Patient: sex M, age 61
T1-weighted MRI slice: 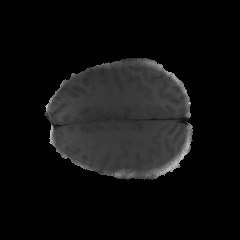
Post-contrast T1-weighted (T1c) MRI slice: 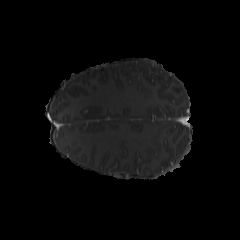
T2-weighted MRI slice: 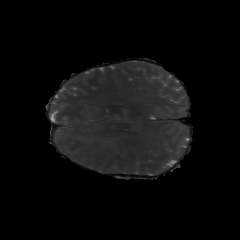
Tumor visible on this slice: no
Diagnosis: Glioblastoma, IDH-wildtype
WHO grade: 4